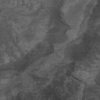
Label: not_dusty